Field crop: maize
Growth stage: 2
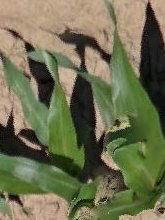
Species: maize